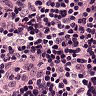
Metastatic tissue present: no